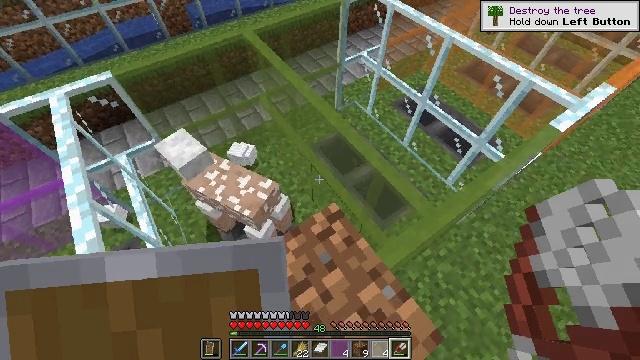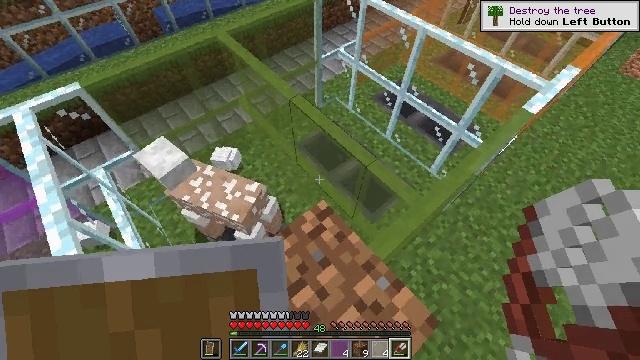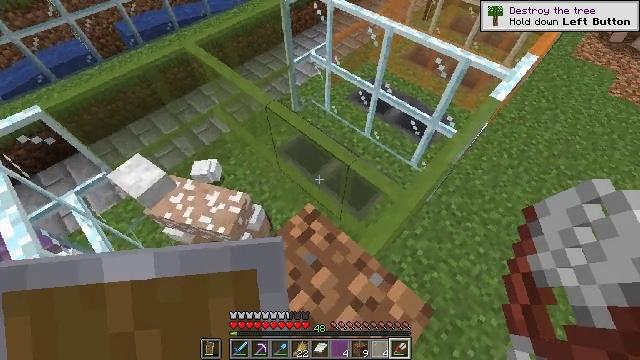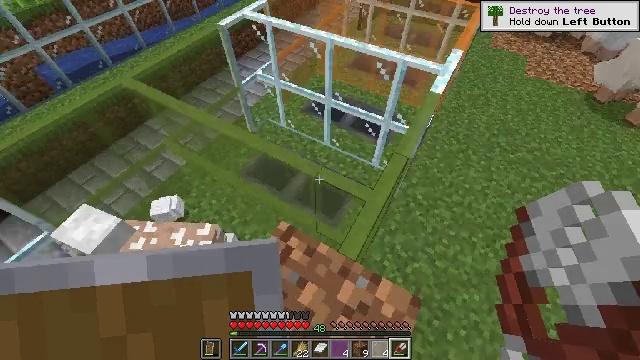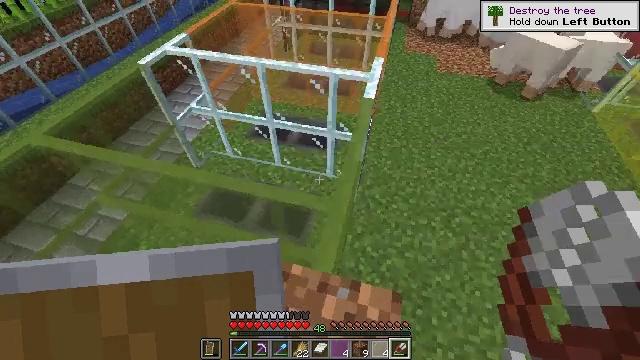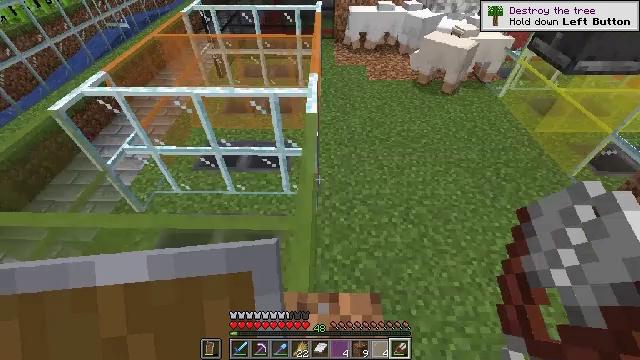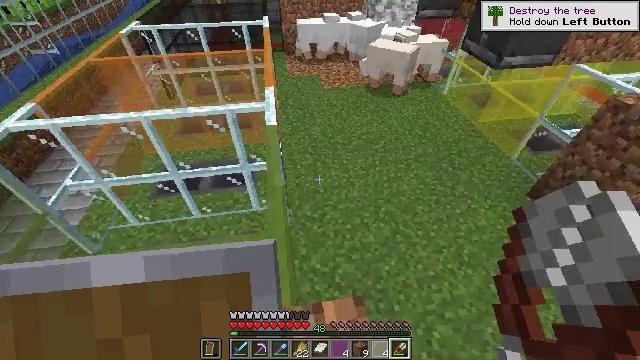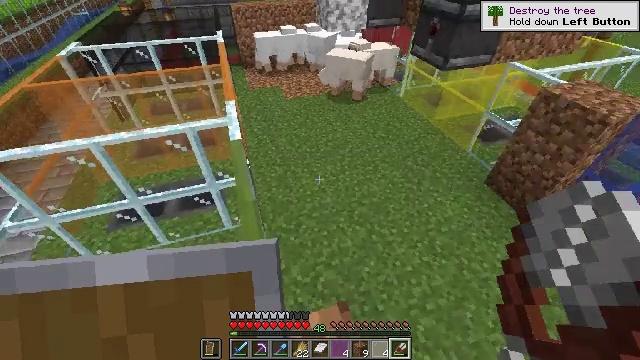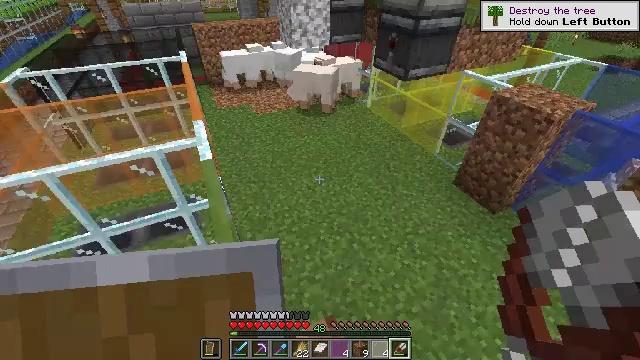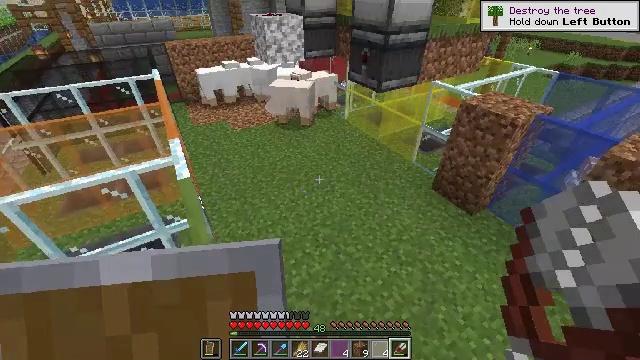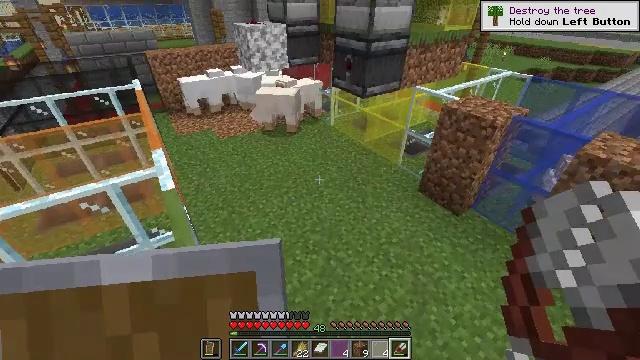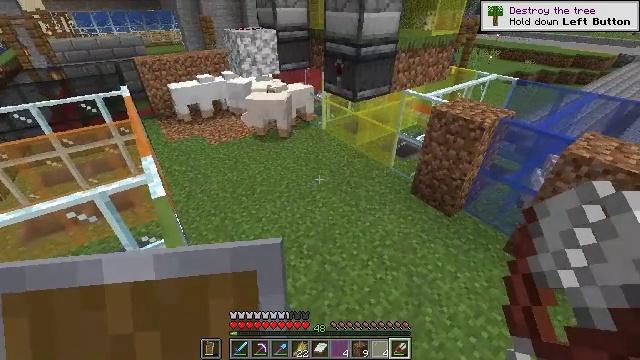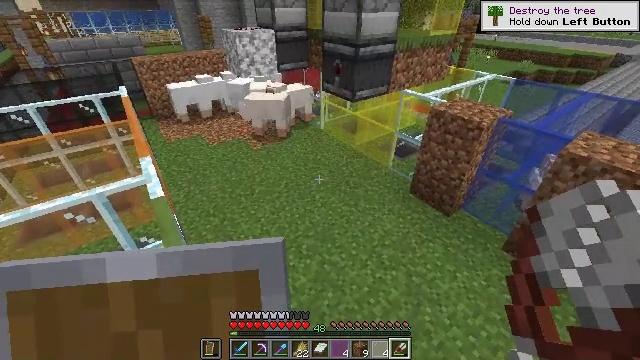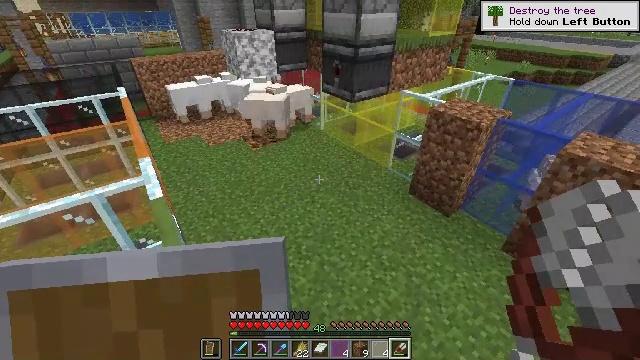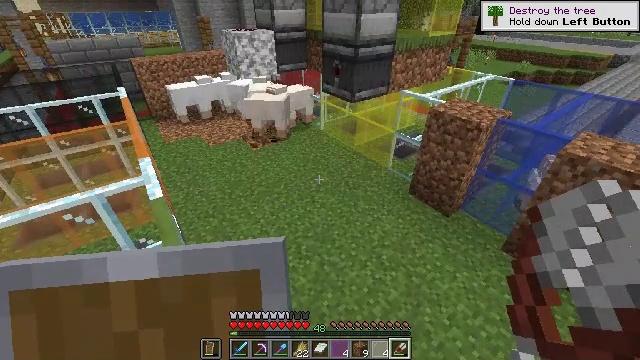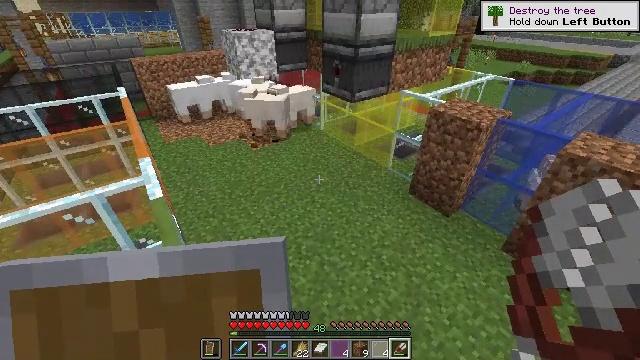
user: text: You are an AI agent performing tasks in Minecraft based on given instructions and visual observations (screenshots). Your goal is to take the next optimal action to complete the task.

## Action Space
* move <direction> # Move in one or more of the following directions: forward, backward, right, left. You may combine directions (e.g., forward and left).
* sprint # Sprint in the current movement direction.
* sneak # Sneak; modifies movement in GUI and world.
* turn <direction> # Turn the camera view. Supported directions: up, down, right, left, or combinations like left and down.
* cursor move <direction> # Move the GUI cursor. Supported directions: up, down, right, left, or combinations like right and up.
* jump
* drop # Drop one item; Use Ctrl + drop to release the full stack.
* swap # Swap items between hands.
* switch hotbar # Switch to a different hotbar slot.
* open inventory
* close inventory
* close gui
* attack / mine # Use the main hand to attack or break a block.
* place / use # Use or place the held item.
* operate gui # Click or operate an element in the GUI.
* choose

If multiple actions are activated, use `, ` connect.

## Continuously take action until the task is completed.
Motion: motion action
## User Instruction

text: Remove the green stained glass pane from the structure.
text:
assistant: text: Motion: turn right
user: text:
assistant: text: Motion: turn right
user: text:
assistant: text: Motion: turn right and up
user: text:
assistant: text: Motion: turn right and up
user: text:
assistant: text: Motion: turn right and up
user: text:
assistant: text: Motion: turn right and up
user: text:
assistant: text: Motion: turn right and up
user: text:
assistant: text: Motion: turn right and up
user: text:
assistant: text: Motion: turn right and up
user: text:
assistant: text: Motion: turn right and up
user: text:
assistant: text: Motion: turn right
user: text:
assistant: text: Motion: no_op
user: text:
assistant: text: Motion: no_op
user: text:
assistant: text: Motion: no_op
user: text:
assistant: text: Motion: no_op
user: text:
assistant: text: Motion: no_op
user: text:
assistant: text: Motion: no_op
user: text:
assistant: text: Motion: no_op
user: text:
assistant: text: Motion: no_op
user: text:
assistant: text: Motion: no_op
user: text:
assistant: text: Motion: no_op
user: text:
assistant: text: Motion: no_op
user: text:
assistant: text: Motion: no_op
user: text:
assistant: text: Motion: no_op
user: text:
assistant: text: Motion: no_op
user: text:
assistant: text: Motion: no_op
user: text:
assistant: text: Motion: no_op
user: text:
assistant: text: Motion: no_op
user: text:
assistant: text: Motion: no_op
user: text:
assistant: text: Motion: no_op